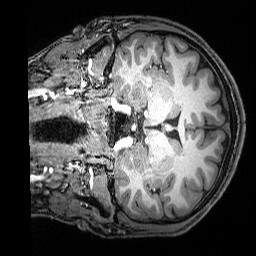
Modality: T1w
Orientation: coronal
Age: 21
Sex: male
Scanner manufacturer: siemens
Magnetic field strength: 3 T
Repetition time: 2.53 s
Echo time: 0.00388 s